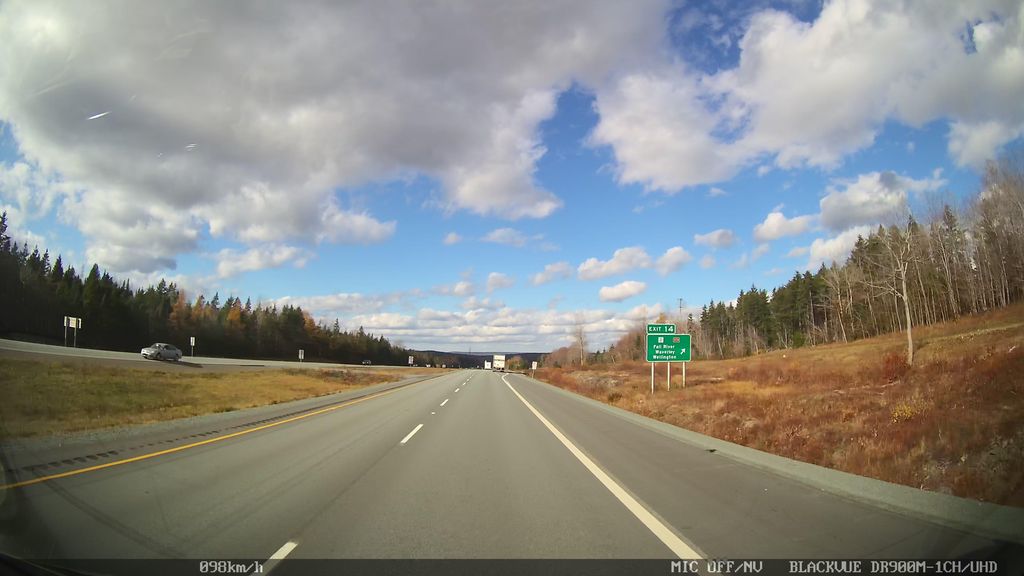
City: halifax